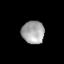
Tissue: lung
Cell type: Fibroblasts
Senescence score: 0.6015
Nuclear area (px): 506
Mean DAPI intensity: 164.68